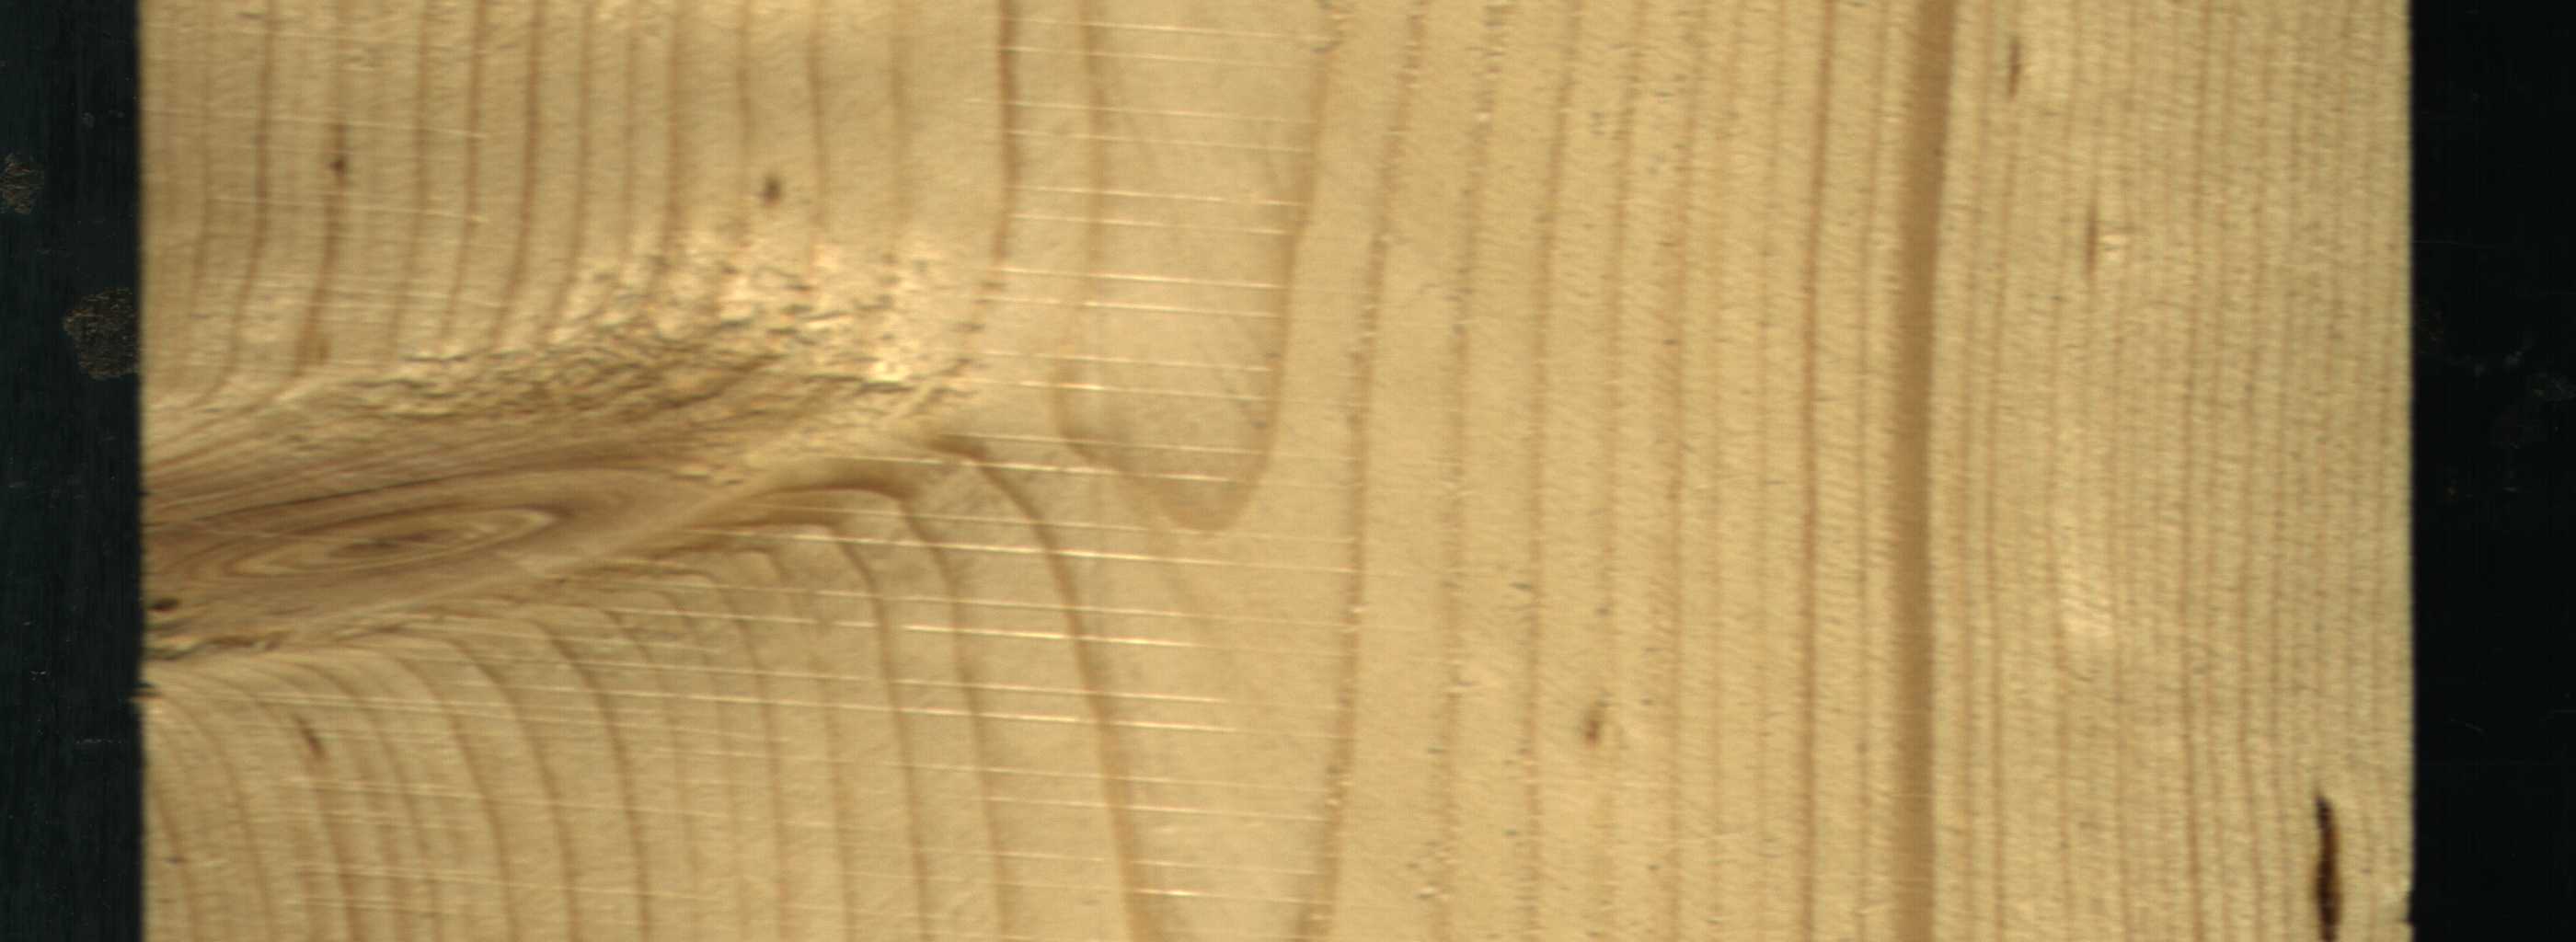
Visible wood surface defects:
resin
Live_Knot